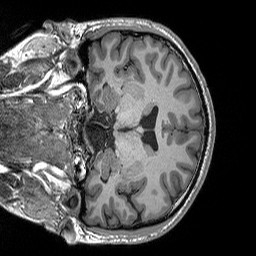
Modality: T1w
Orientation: coronal
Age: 21
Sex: male
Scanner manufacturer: siemens
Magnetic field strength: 3 T
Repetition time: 2.3 s
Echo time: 0.00298 s